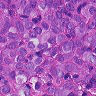
Metastatic tissue present: yes